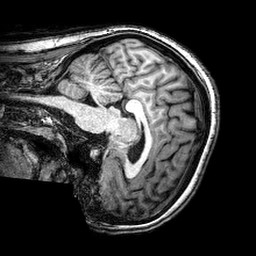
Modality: T1w
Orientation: sagittal
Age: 24
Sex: female
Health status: healthy
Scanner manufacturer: philips
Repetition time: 0.008262 s
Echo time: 0.00379 s